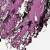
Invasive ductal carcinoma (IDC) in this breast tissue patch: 0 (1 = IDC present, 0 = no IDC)